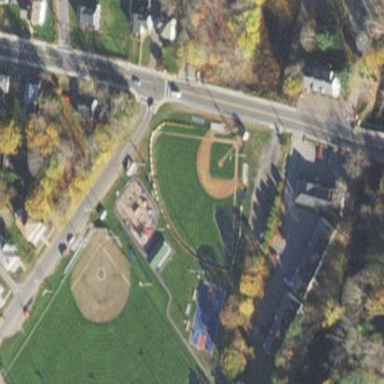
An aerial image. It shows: Baseball pitch for leisure and sports activities.